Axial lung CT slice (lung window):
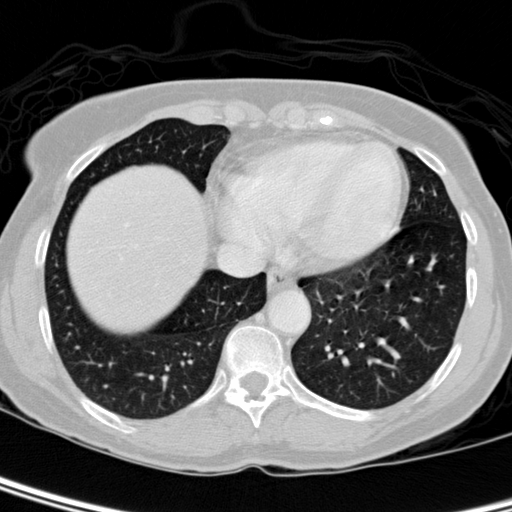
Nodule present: no